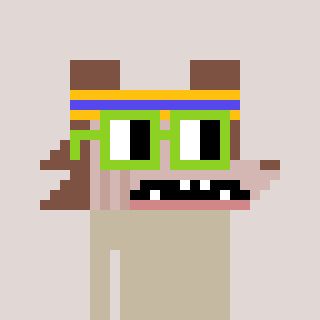
a pixel art character with square light green glasses, a werewolf-shaped head and a redpinkish-colored body on a warm background